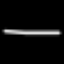
Label: line